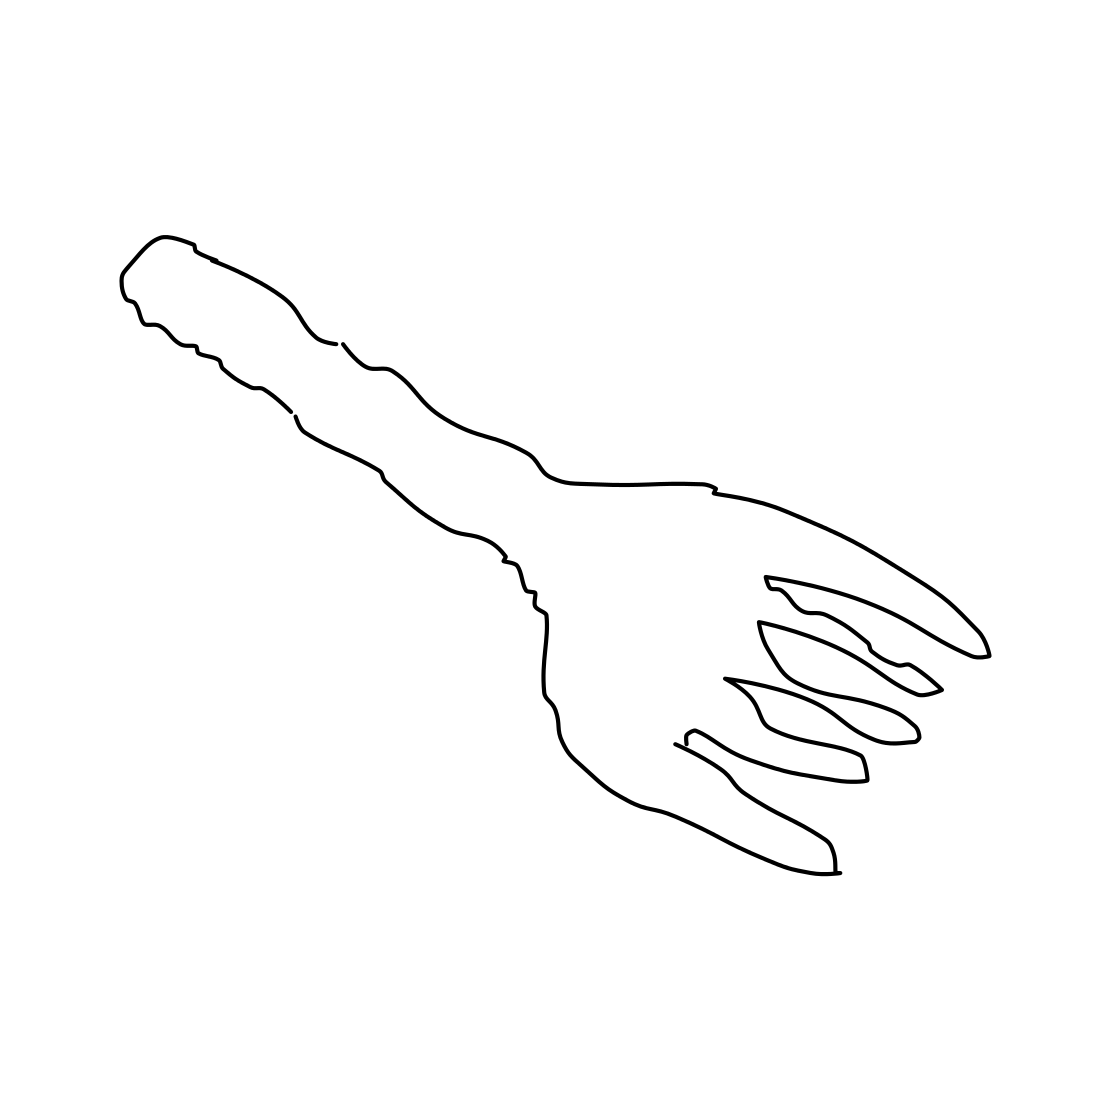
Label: fork